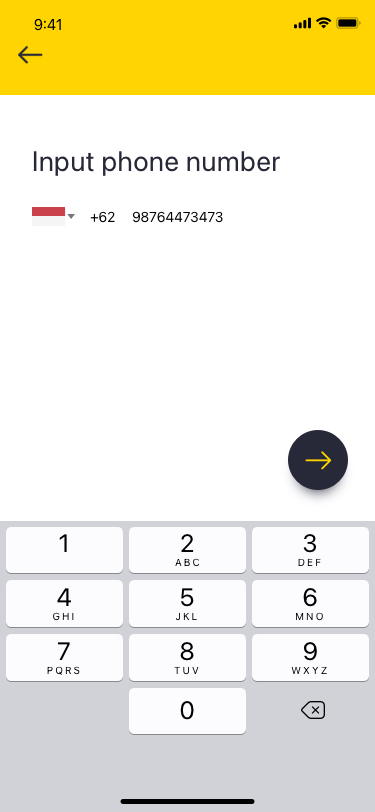
Text in this UI design:
+62
98764473473
Input phone number